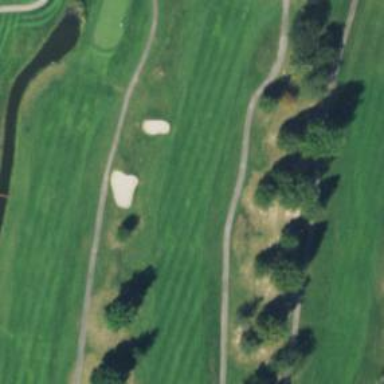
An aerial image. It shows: Golf fairway surrounded by grass.